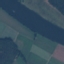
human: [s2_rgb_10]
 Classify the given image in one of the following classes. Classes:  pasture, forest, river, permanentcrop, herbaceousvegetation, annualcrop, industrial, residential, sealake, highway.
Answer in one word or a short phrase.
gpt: River